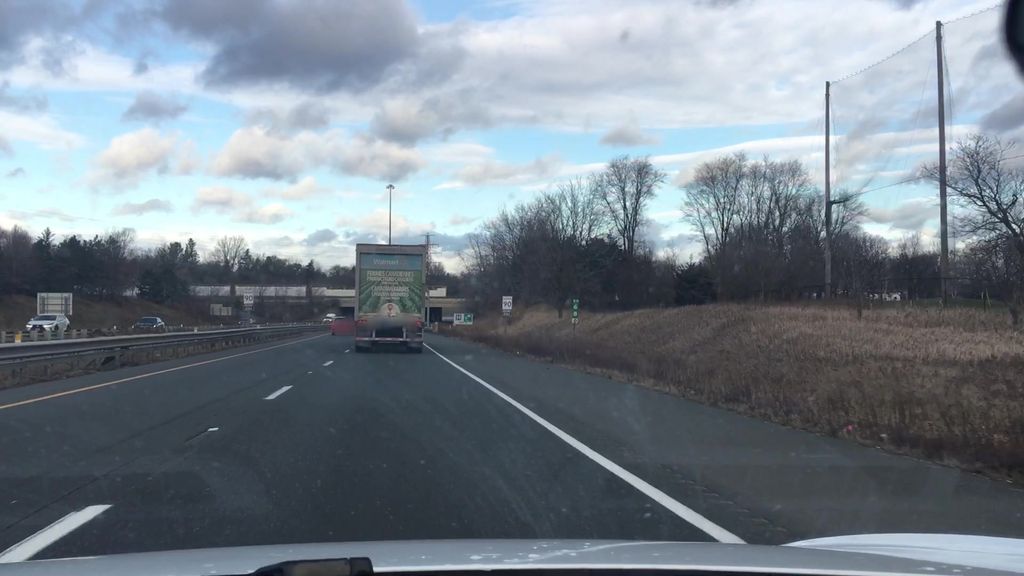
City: hamilton